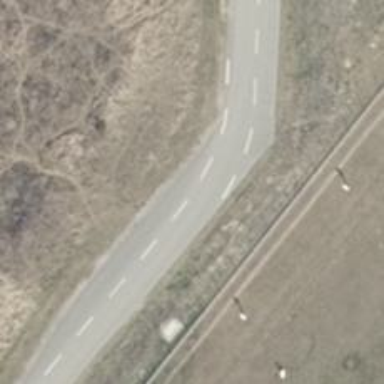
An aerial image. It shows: Asphalt road designated for service vehicles.